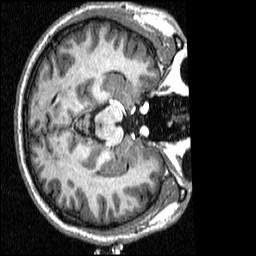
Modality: T1w
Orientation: axial